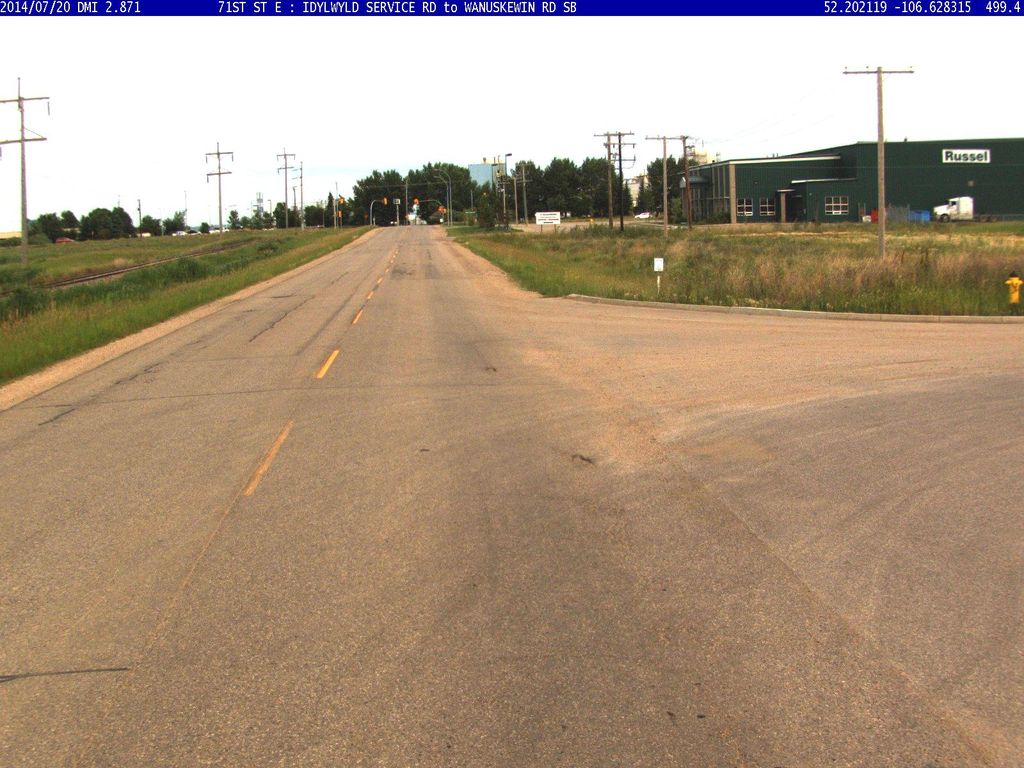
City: saskatoon